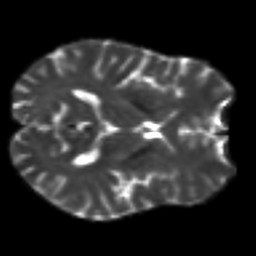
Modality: T2w
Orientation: axial
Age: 41
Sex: male
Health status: ill
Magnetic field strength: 3 T
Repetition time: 9 s
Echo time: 0.093 s